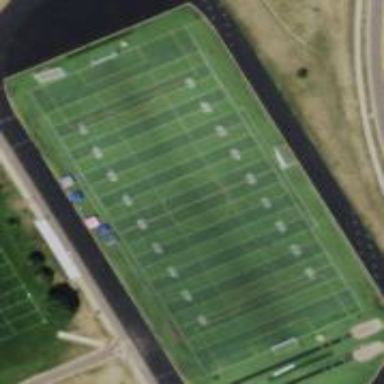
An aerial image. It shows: American football pitch.